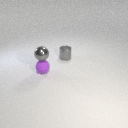
small gray metal cylinder to the right of small purple rubber sphere